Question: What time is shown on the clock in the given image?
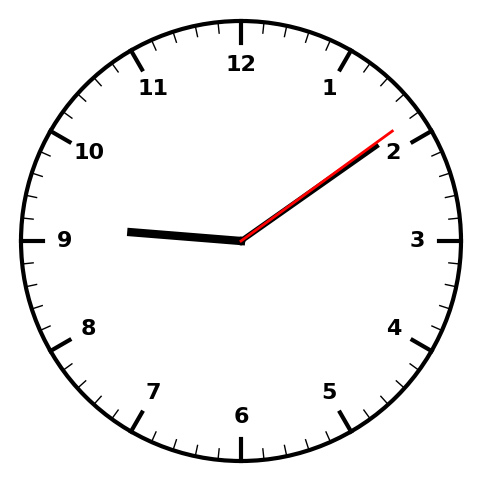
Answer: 09:09:09